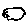
Label: cloud